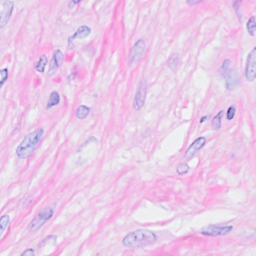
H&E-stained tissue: Breast